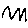
Label: zigzag